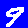
Digit: 9